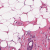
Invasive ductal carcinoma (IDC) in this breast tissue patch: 1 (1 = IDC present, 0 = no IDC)